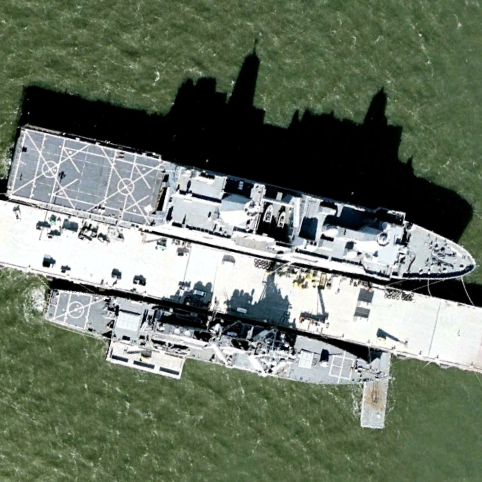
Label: combat